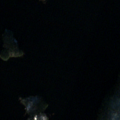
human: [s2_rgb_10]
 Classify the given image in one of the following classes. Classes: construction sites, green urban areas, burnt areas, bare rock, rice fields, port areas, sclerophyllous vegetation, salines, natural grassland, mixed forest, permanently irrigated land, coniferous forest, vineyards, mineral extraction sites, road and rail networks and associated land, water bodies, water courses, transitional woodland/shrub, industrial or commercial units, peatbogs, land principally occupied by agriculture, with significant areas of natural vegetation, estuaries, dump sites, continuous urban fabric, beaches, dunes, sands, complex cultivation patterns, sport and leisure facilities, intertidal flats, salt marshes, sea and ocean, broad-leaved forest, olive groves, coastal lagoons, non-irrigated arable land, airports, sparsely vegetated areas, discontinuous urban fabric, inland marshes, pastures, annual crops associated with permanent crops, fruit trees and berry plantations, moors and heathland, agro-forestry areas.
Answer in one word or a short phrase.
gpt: coniferous forest, water bodies